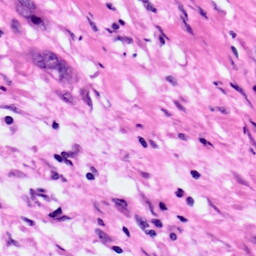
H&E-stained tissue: Pancreatic